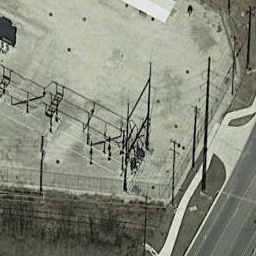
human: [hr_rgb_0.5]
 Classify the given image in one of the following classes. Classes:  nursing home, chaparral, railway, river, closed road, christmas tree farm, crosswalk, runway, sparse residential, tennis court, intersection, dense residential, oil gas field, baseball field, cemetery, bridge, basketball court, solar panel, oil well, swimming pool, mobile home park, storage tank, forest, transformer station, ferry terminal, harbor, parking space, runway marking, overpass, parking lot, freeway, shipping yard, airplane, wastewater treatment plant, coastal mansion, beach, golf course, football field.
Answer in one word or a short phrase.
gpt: transformer station